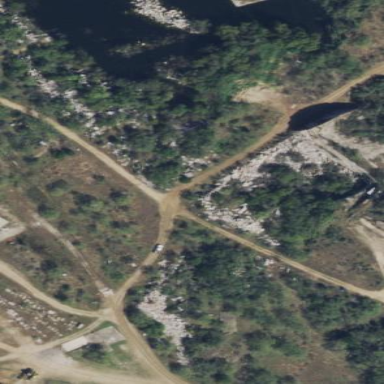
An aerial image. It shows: Quarry area.